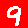
Digit: 9